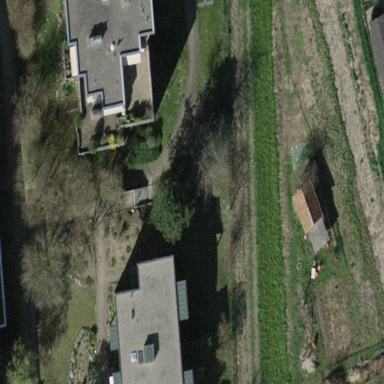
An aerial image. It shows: Community garden set in farmland.